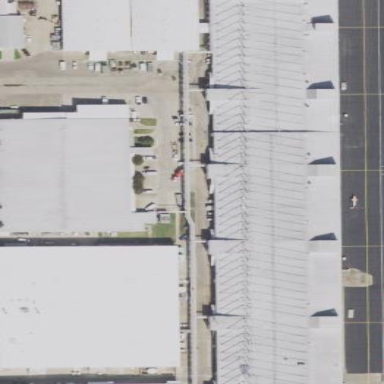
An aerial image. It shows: Hangar.